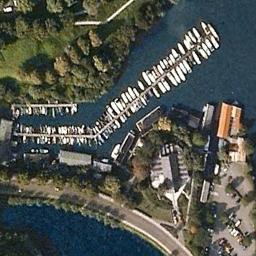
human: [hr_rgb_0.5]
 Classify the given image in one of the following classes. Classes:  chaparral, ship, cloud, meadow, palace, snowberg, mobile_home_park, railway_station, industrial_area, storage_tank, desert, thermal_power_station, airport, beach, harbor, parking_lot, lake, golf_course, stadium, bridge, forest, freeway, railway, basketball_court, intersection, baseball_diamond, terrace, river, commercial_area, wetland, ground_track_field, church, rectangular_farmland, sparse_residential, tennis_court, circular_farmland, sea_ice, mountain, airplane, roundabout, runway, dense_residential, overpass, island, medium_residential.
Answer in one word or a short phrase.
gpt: harbor